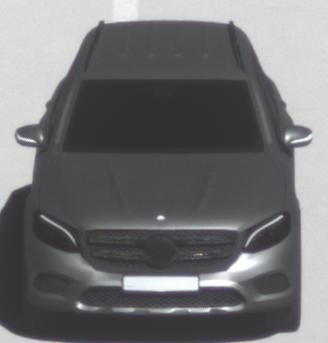
Make: Mercedes-Benz
Model: GLC 250
Detailed model: GLC (253)
Model produced from: 2015/09
Model produced until: 2018/05
Doors: 5
Color: gray
Road condition: dry road
Daytime: midday
Contrast: high contrast